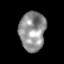
Tissue: skin
Cell type: Epithelial cells
Senescence score: 0.7848
Nuclear area (px): 1009
Mean DAPI intensity: 144.196